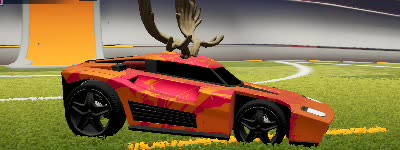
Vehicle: breakout